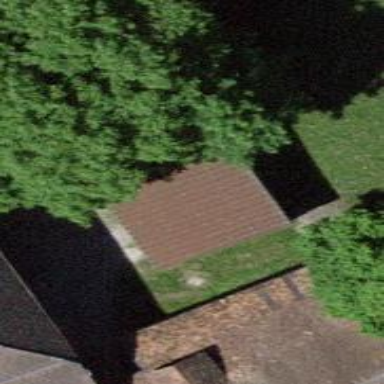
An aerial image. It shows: Shed building.